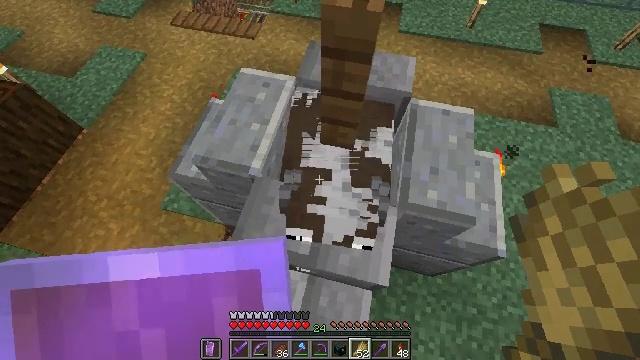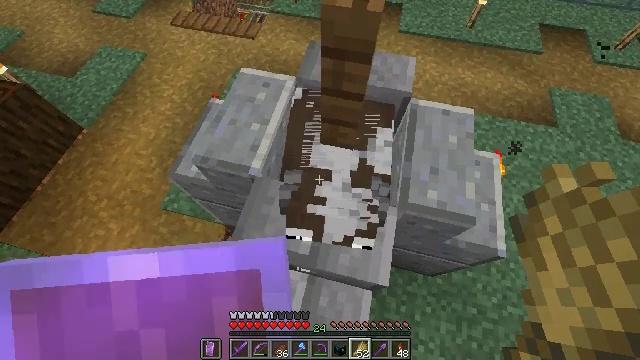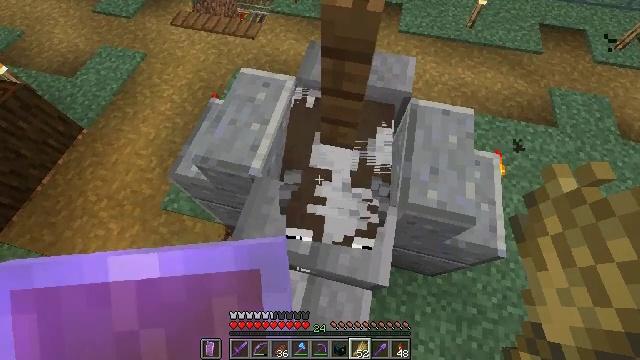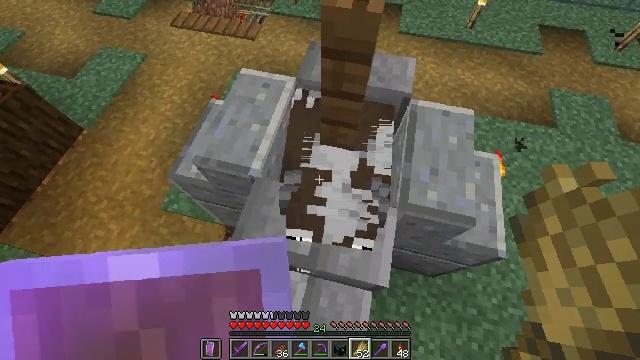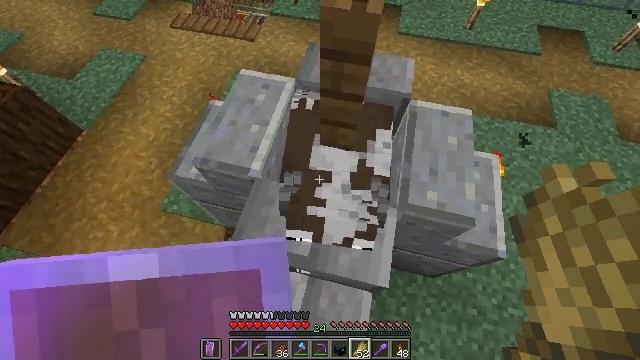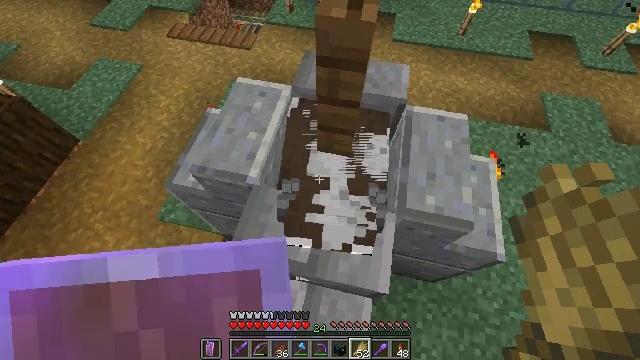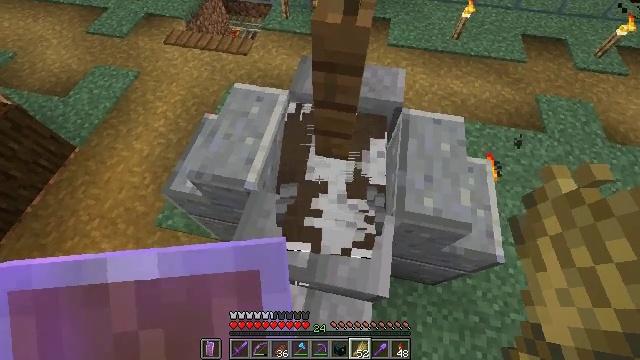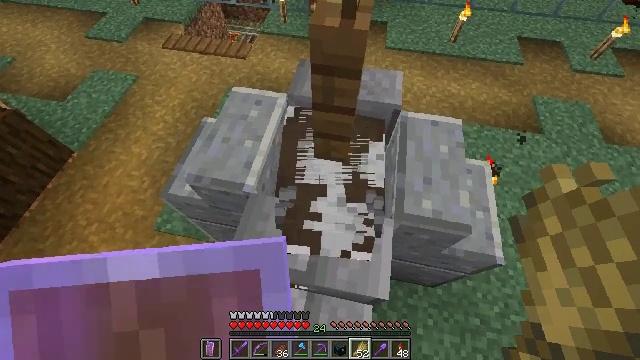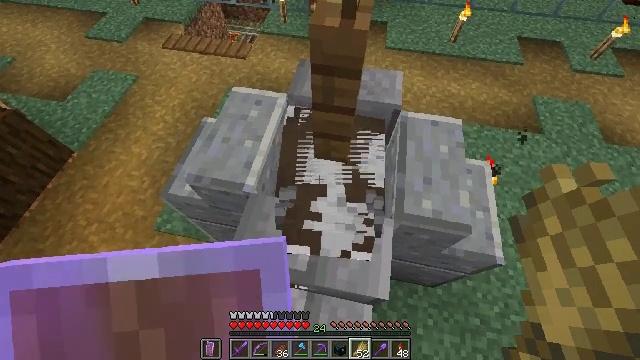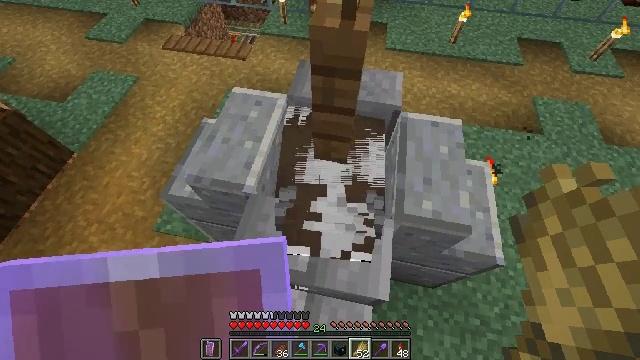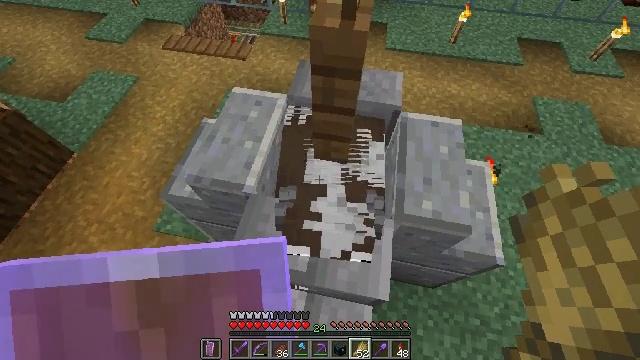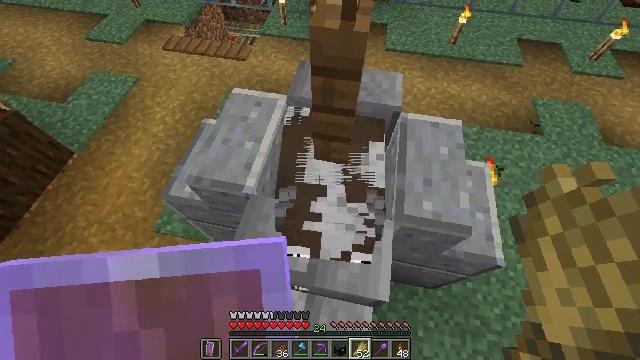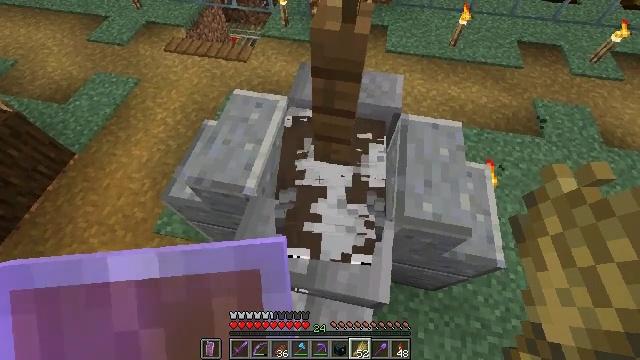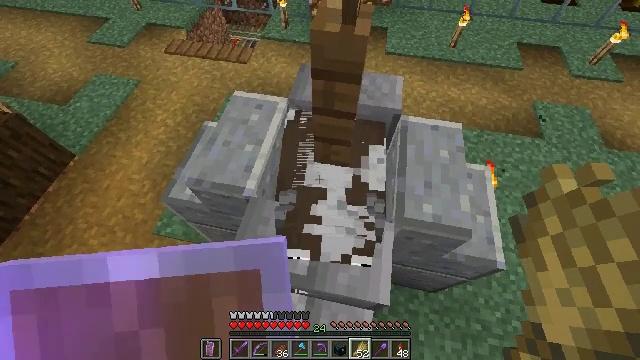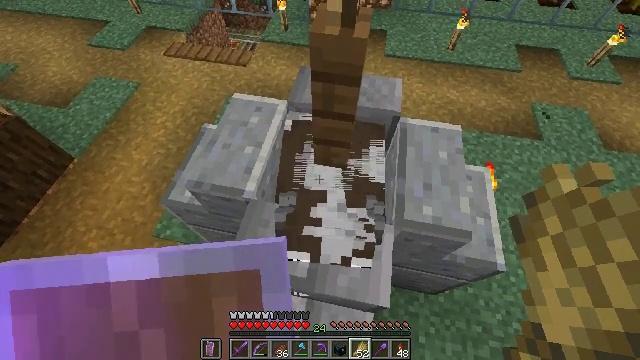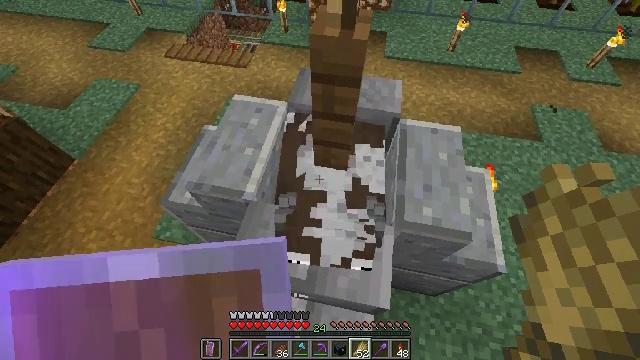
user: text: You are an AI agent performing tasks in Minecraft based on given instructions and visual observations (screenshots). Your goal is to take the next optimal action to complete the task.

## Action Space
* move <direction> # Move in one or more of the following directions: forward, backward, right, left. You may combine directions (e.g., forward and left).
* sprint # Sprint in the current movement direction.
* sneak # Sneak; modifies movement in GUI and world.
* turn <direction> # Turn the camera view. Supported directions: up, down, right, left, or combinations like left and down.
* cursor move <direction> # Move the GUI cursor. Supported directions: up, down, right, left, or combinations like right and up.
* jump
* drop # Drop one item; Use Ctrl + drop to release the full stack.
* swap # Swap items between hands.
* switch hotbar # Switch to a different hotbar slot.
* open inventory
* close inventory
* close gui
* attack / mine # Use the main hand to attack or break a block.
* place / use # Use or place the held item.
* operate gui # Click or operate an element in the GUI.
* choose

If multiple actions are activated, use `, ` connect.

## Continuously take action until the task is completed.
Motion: motion action
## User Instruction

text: Kill the sheep.
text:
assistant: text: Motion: use / place
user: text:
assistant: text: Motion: use / place
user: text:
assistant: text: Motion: use / place
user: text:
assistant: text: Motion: use / place
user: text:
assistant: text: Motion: turn right and up, use / place
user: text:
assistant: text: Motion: use / place
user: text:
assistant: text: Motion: use / place
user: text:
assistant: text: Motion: use / place
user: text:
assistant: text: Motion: use / place
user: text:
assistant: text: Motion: use / place
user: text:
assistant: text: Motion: use / place
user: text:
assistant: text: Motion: use / place
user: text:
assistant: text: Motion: use / place
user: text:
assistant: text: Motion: use / place
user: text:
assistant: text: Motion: use / place
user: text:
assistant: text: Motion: use / place
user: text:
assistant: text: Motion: use / place
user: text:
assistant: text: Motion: use / place
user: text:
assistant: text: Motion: use / place
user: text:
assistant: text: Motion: use / place
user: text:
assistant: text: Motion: use / place
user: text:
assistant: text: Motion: use / place
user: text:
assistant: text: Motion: use / place
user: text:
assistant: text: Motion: use / place
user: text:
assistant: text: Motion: use / place
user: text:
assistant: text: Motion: use / place
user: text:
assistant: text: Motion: use / place
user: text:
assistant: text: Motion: use / place
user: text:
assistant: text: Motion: turn left, use / place
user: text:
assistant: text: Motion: turn left, use / place